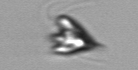
Label: Pyramimonas_longicauda